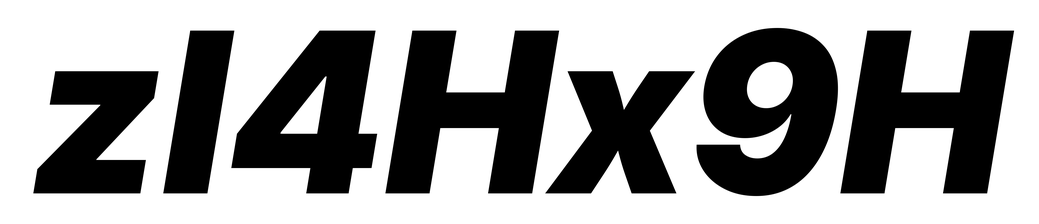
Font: Inter-Italic_Black_Italic